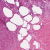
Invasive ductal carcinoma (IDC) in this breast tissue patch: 0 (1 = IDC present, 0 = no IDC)